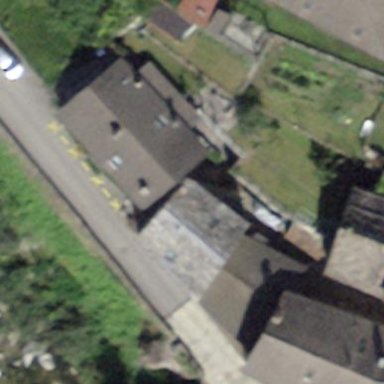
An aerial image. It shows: Gabled building with the roof oriented along its structure.